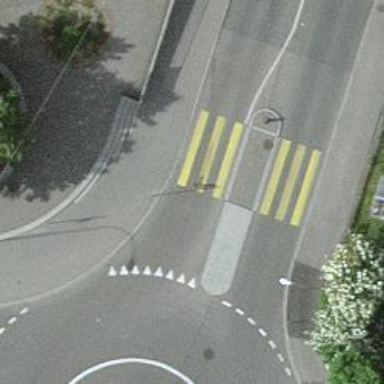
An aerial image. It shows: Zebra crossing with pedestrian island.